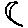
Label: moon